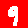
Digit: 9